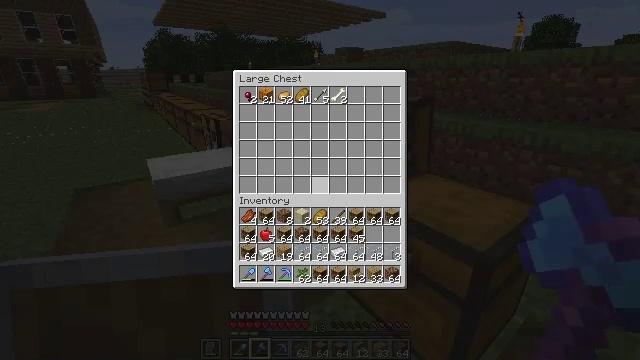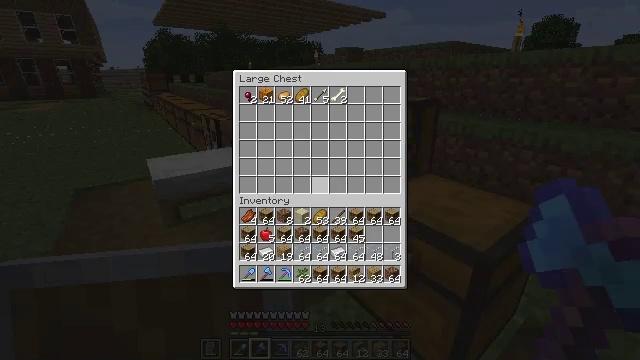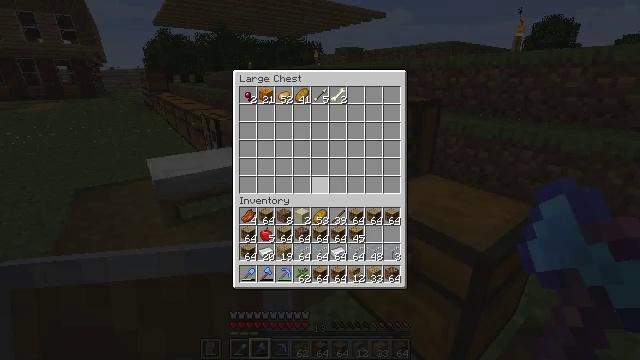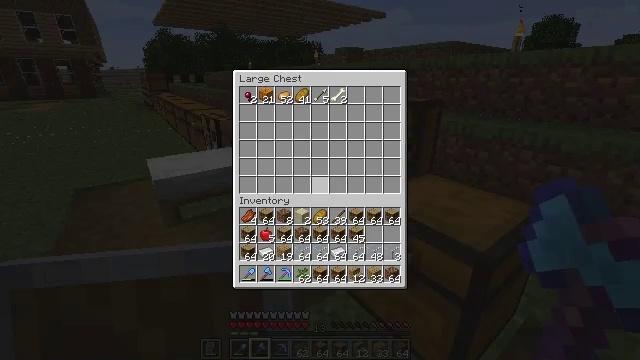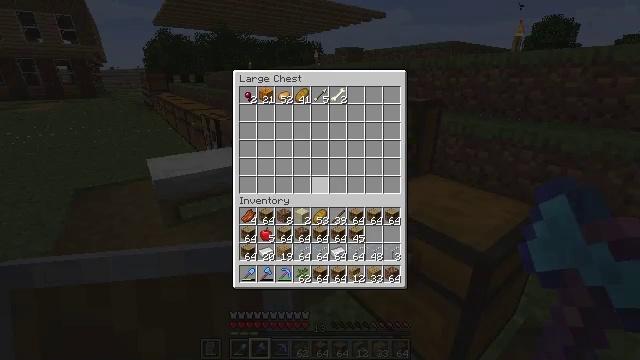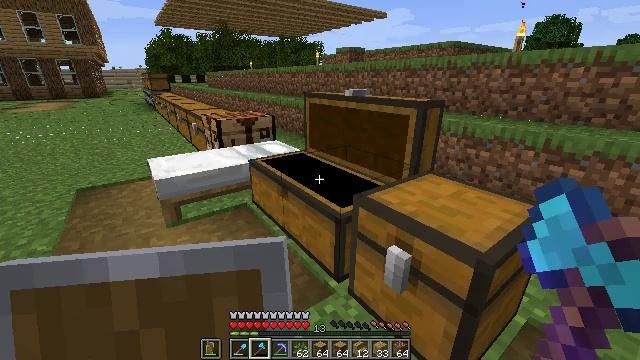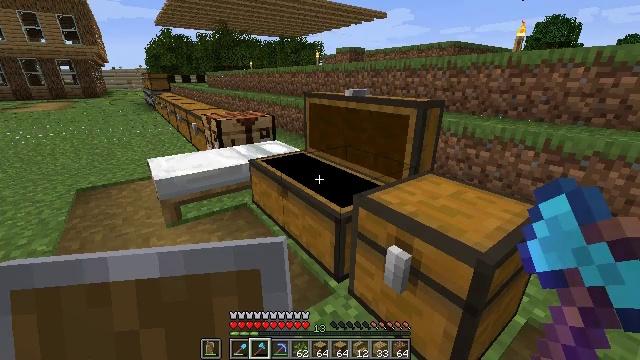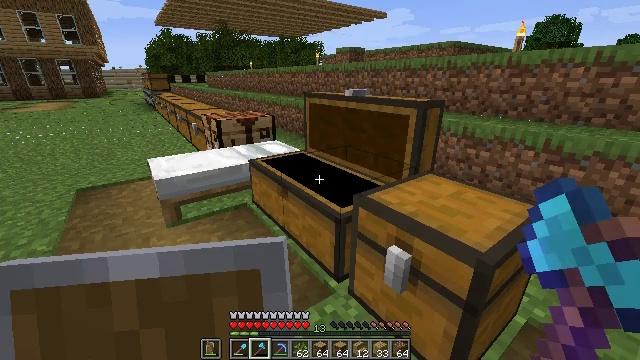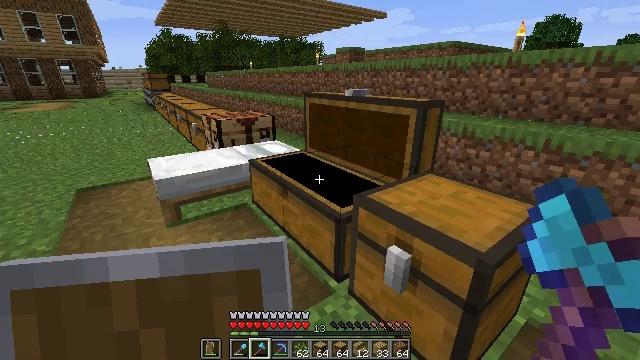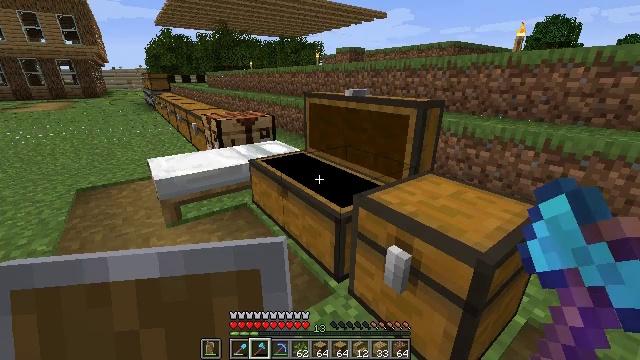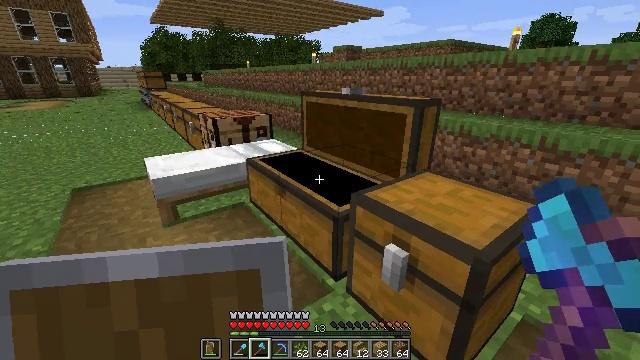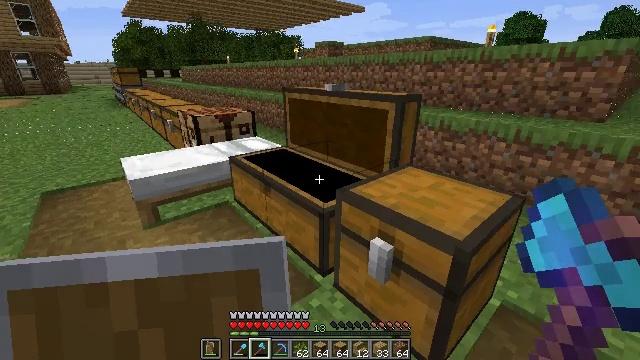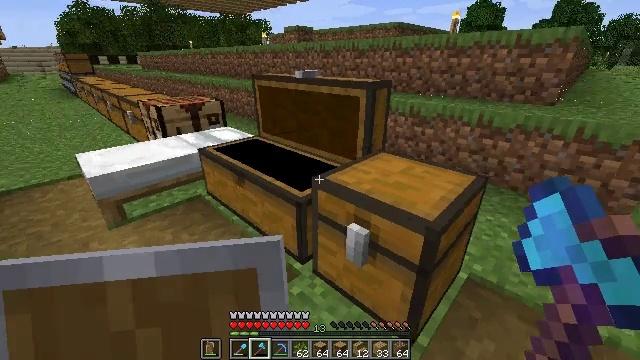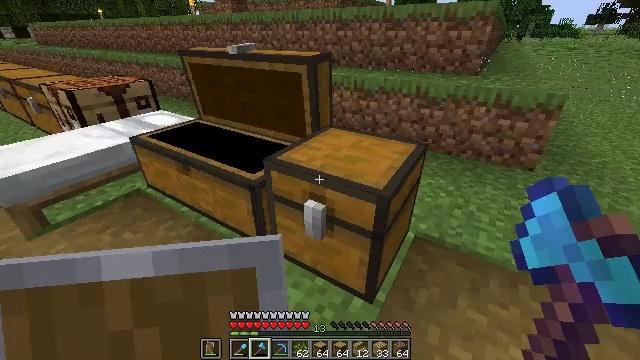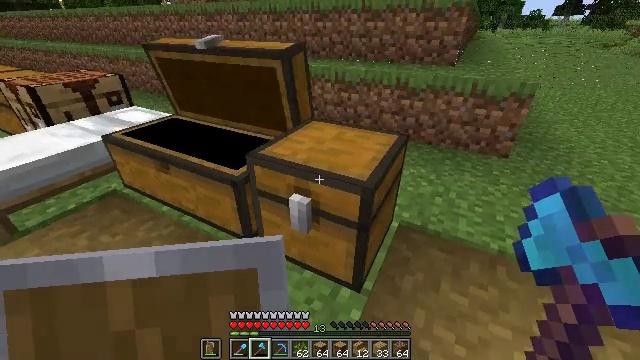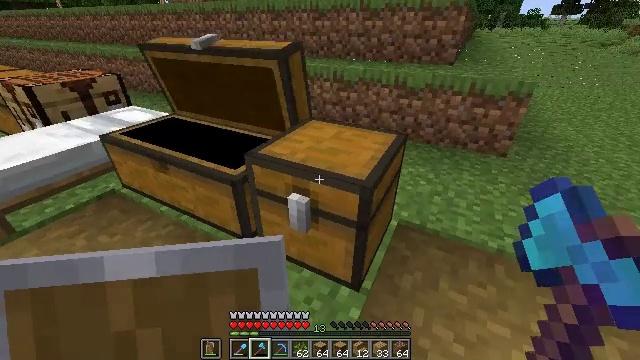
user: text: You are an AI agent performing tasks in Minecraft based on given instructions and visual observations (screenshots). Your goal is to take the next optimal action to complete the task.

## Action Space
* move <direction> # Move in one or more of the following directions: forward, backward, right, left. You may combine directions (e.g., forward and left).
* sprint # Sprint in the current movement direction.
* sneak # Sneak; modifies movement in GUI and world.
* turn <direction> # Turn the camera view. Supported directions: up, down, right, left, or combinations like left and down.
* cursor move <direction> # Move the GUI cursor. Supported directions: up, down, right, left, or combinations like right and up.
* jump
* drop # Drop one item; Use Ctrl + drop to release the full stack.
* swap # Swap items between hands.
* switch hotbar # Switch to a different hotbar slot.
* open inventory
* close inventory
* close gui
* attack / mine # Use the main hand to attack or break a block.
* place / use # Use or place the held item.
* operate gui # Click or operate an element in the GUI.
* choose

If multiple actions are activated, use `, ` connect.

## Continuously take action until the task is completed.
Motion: motion action
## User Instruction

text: Use a crafting table to create an emerald.
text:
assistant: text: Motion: no_op
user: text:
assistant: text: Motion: no_op
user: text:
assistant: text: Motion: no_op
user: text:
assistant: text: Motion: no_op
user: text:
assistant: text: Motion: no_op
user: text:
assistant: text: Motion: close gui
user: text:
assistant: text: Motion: no_op
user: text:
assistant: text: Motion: no_op
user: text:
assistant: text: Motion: no_op
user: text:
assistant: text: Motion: no_op
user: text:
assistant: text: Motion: turn right
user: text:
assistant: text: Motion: turn right and down
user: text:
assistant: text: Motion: turn right and down
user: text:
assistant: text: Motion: turn right and down
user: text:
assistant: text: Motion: no_op
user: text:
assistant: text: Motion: use / place
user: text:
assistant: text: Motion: use / place
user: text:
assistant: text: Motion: use / place
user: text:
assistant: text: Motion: use / place
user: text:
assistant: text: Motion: no_op
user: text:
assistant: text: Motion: open gui
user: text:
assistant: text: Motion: no_op
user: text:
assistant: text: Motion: no_op
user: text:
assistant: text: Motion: no_op
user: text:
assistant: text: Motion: no_op
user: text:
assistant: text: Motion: no_op
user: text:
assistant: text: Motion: no_op
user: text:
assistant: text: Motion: no_op
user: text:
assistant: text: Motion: no_op
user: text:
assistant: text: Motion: no_op